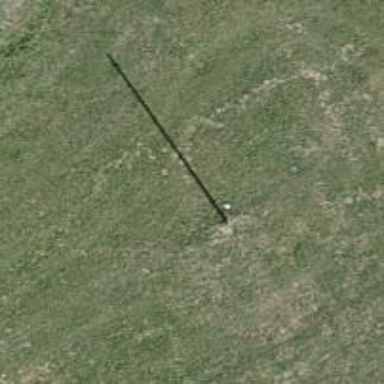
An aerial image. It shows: Power pole.